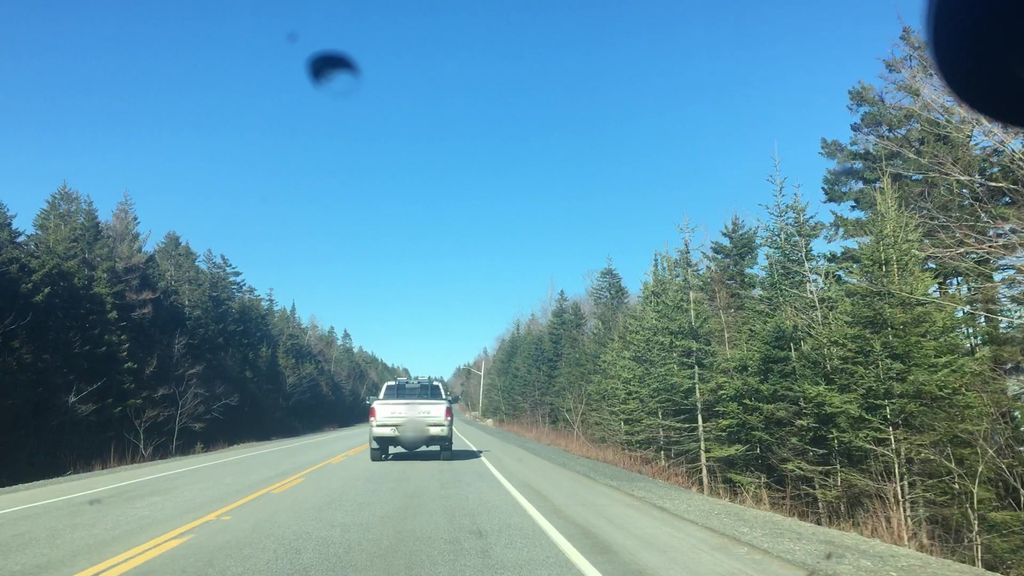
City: halifax